Question: I'm trying to use 'preg_replace' to match all youtube links in a string and replace them with something else.
I will matching standard links and full links within '[youtube][/youtube]' tags.
Example of what will match:
'''
https://www.youtube.com/watch?v=rB2uwRIVo1I&foo=jpiadSpjpj&moo=foo&cow=123
https://www.youtube.com/watch?v=rB2uwRIVo1I&foo=jpiadSpjpj&moo=foo&cow=123
[youtube]https://www.youtube.com/watch?v=rB2uwRIVo1I&foo=jpiadSpjpj&moo=foo&cow=123[/youtube]
[youtube]https://www.youtube.com/watch?v=rB2uwRIVo1I&foo=jpiadSpjpj&moo=foo&cow=123[/youtube]
'''
Example of what will NOT match:
'''
[youtube]rB2uwRIVo1I[/youtube]
'''
Now, all this is working fine when testing with 'preg_match'; and I tried out 'preg_replace' with the following code:
'''
$data = file_get_contents('data-all.txt');
$data = preg_replace('#(?:(?:\[youtube\])\s*)?(?:https?://)?(?:www\.)?(?:youtube\.com)/watch\?[^\s]*v=([a-zA-Z0-9_-]+)[^\s]*(?:\s*(?:\[/youtube\]))?#im', "[youtube][/youtube]", $data);
echo $data;
'''
Now I am trying to replace all matches with their respective youtube ID's within '[youtube]' tags like this:
'''
[youtube]rB2uwRIVo1I[/youtube]
'''
This is also working fine, however the text placed inside the '[youtube]' is a strange character and not the youtube ID of the video.
Example:

I also tried with the '' reference and got the same result.
What am I doing wrong here? Is this some kind of charset issue?
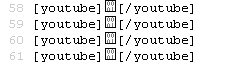
Answer: You need to either escape the backslash in your replacement string or use '$n' instead. By trying to use '' and '' you're inserting the character codes with values of 0 and 1, respectively. Also, since you want the first capture group, you want 1, not 0; 0 is the entire matched string.
IOW, change this:
'''
"[youtube][/youtube]"
'''
To either:
'''
"[youtube]\1[/youtube]"
'''
Or
'''
"[youtube]$1[/youtube]"
'''
The latter is generally the preferred one. <URL> contains more information.